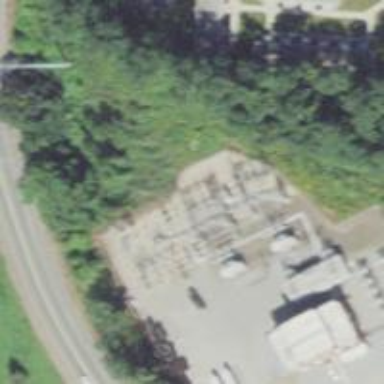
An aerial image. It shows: Switch used for power control.